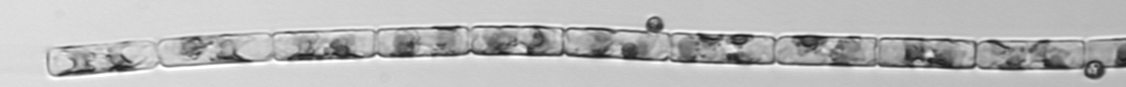
Label: Guinardia_delicatula